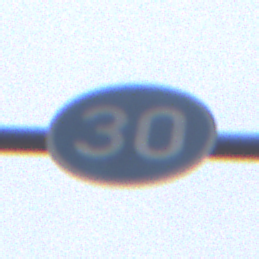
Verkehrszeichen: VorgeschriebeneMindestgeschwindigkeit
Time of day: Midday
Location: Outdoor (Urban)
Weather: Overcast
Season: NotSpecified
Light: Natural